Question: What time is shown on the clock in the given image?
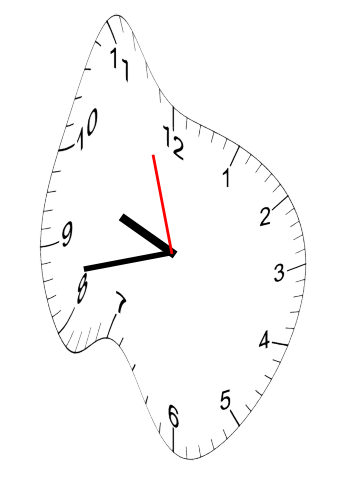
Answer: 09:42:57